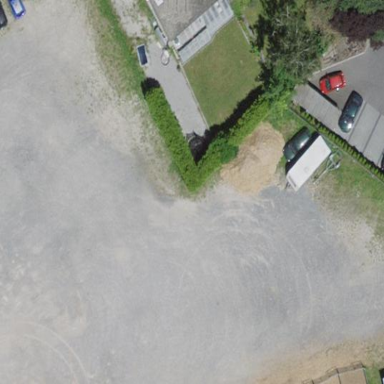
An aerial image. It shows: Parking area with pebblestone surface.